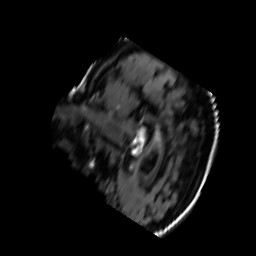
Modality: FLAIR
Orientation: sagittal
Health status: ill
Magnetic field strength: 3 T